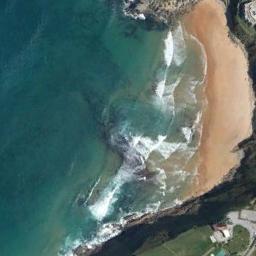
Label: beach